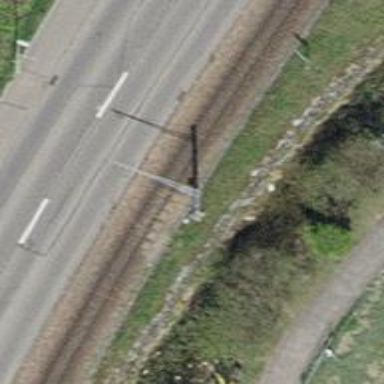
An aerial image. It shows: Light rail railway with electrified contact line.